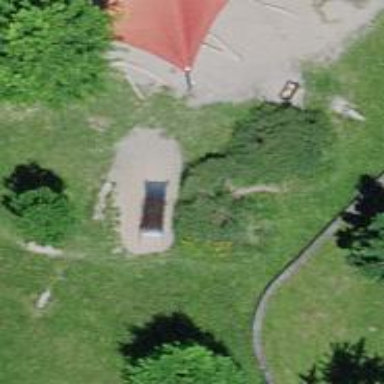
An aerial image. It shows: Playground featuring slide.